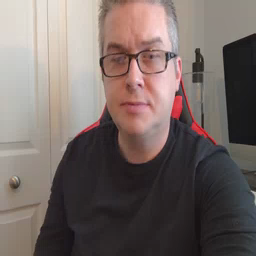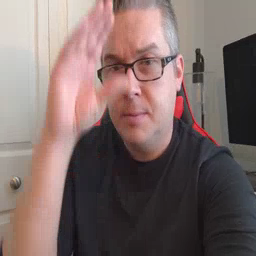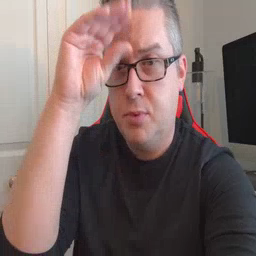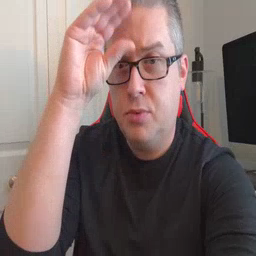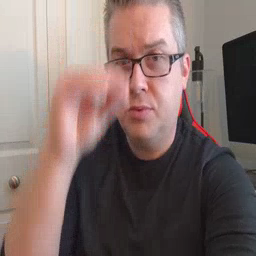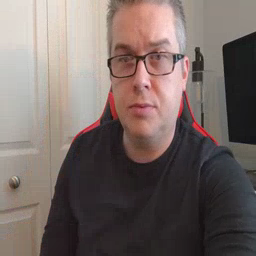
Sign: boy